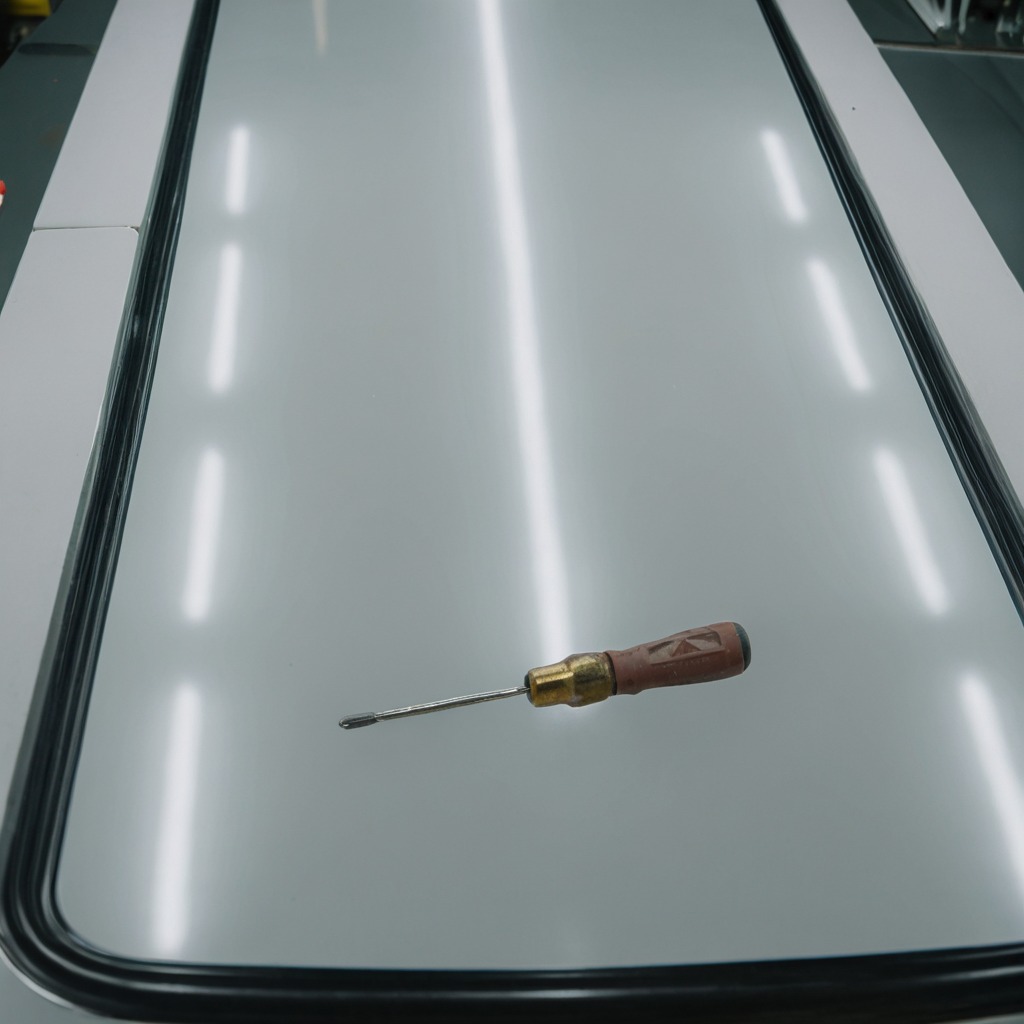
A screwdriver is lying on a high-gloss table in a ship maintenance bay industrial lighting.